Interaction volume radius: 10 \u00c5
Interaction volume height: 10 \u00c5
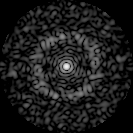
Disorder parameter: 0.8559